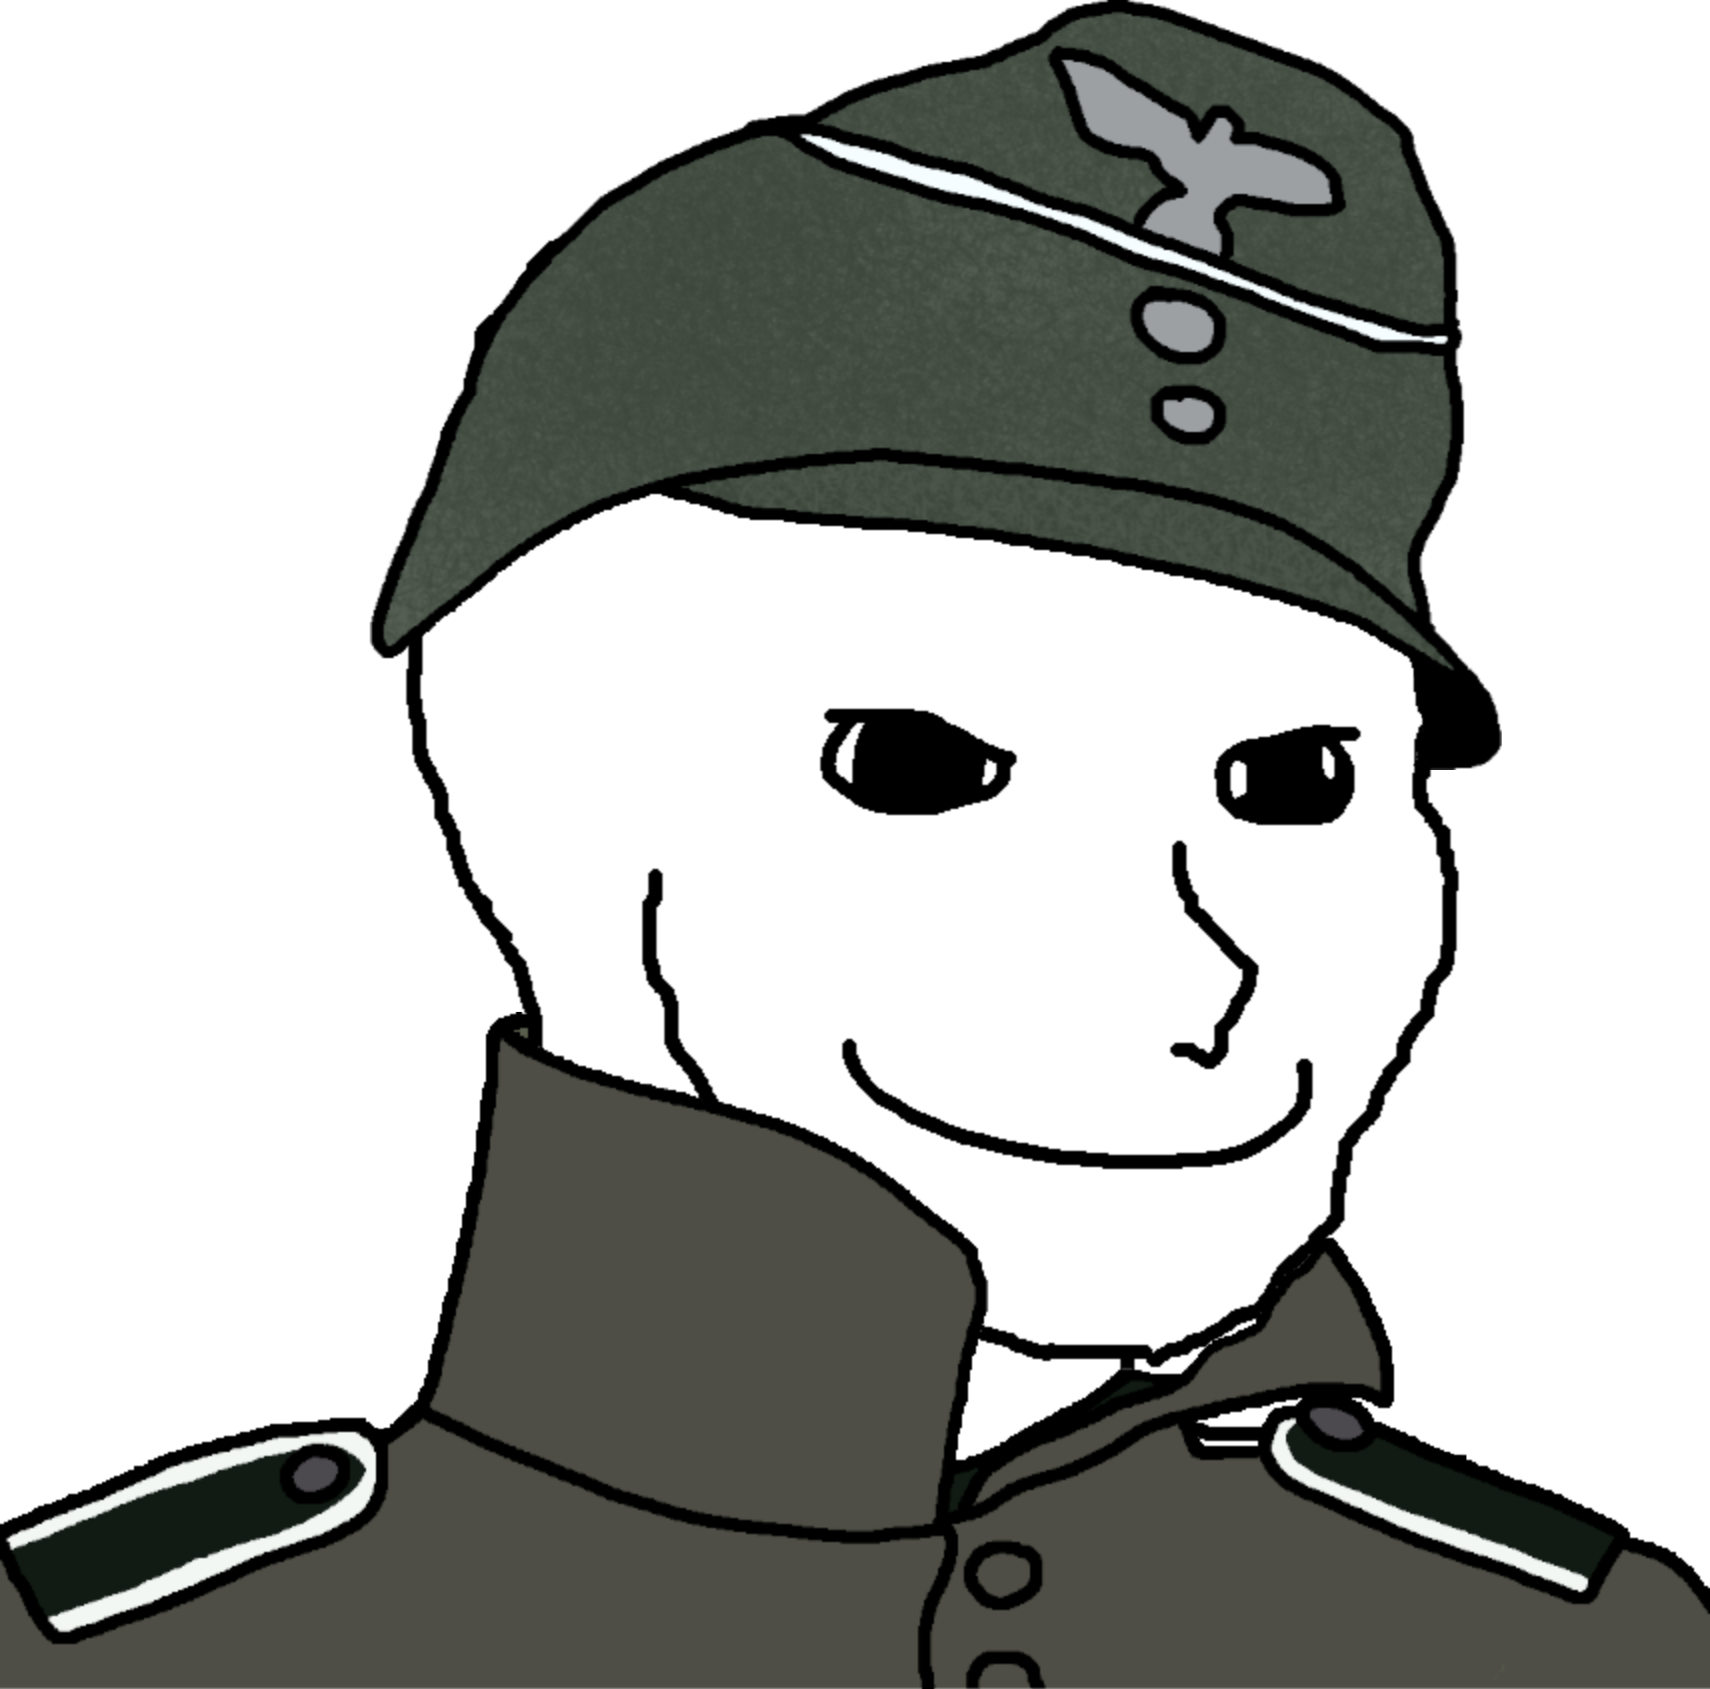
Label: 5_Oomer